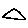
Label: triangle